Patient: sex M, age 64
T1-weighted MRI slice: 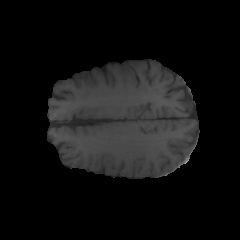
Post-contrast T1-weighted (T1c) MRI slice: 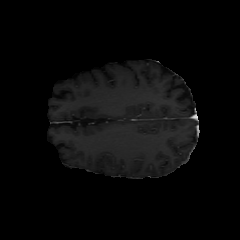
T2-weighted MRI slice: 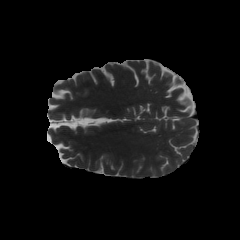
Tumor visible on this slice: no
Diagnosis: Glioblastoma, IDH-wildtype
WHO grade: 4